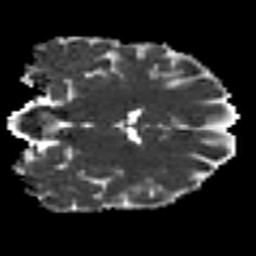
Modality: MD
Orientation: coronal
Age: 23
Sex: female
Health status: ill
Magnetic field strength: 3 T
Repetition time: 8.4 s
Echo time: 0.0926 s